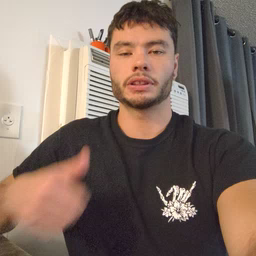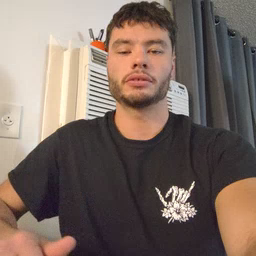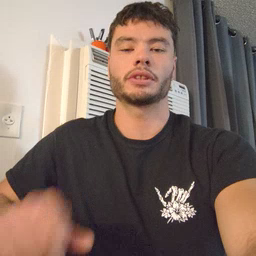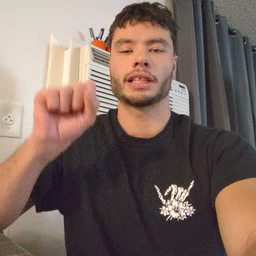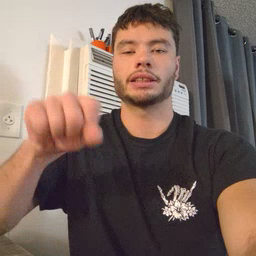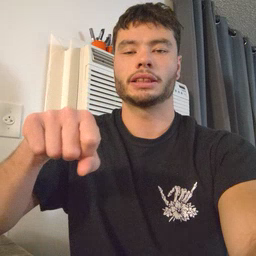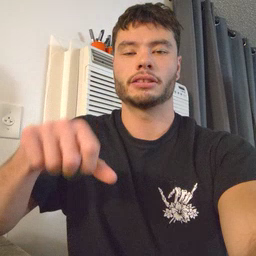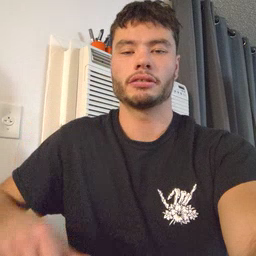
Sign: yes